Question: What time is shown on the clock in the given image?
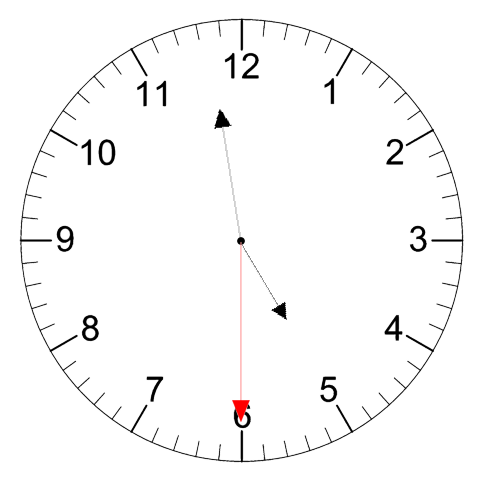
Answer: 04:58:30